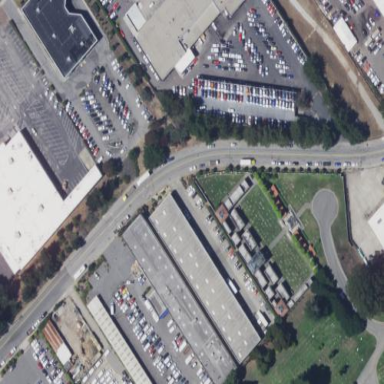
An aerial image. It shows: Commercial building.